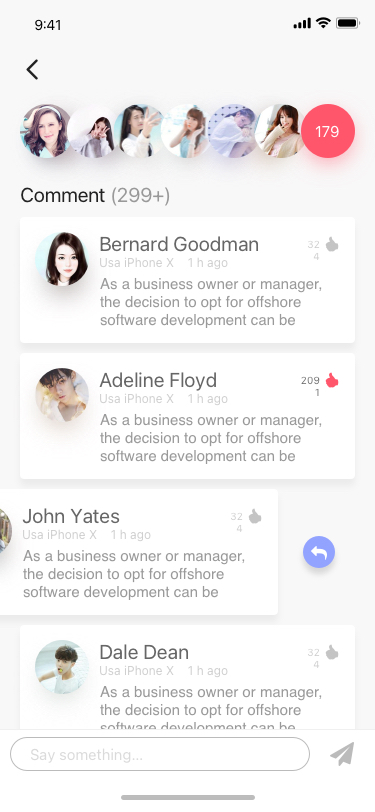
Text in this UI design:
Comment (299+)
Bernard Goodman
Usa iPhone X    1 h ago
324
As a business owner or manager, the decision to opt for offshore software development can be difficult. As anyone who has experience knows, there are advantages and disadvantages to outsourcing software development. How then, do you balance the risks and rewards and come out on top? Here are five tips to ensure that you receive an excellent return on investment:

1. Complex project management experience. When selecting an offshore software development company, ensure that they have extensive experience in complex project management. The company’s internal team should run like a well-oiled machine, and they should have longstanding relationships with their own subcontractors. 2. Specialized knowledge and expertise. The most agile software development companies have an extensive network of specialists. These specialists may not be on the company payroll (which is why the company can offer you significant cost savings), but they can be depended upon to complete the necessary tasks on time and within the budget. 3. Knowledge of your industry. In theory, offshore software development companies should be able to perform custom software development for any type of business. There will be less of a learning curve, though, and greater chances for success, if the company has knowledge of your industry or a related industry. For this reason, ask for referrals and determine if the projects the company has managed are similar to or in alignment with the goals of your project.

4. Delineate areas of responsibility. Chances are, you’re considering hiring an offshore software development company because you don’t have the in-house expertise to get the job done and know that it is more cost-effective to outsource the project. Nonetheless, you will need to actively participate in a needs assessment and at various benchmarks throughout the life of the project. By creating a clear delineation of areas of responsibility, you will have a clear understanding of the number of staff hours you need to devote to the project, and plan accordingly. 5. High standards. Both you and the offshore software development company you choose should adhere to high standards. Aside from the talent of the technical experts involved, successful custom software development depends upon rigorous testing. The most dependable companies use the highest industry standards in testing each aspect of the products they create so that you receive a product that is ready to implement. Essentially, the most successful offshore software development companies are competent and flexible, and see their role as an information technology partner who solves your software problems, supports your team, and manages your projects from beginning to end. When you choose such a company, you can rest assured that you will receive an excellent return on investment.
Adeline Floyd
Usa iPhone X    1 h ago
2091
As a business owner or manager, the decision to opt for offshore software development can be difficult. As anyone who has experience knows, there are advantages and disadvantages to outsourcing software development. How then, do you balance the risks and rewards and come out on top? Here are five tips to ensure that you receive an excellent return on investment:

1. Complex project management experience. When selecting an offshore software development company, ensure that they have extensive experience in complex project management. The company’s internal team should run like a well-oiled machine, and they should have longstanding relationships with their own subcontractors. 2. Specialized knowledge and expertise. The most agile software development companies have an extensive network of specialists. These specialists may not be on the company payroll (which is why the company can offer you significant cost savings), but they can be depended upon to complete the necessary tasks on time and within the budget. 3. Knowledge of your industry. In theory, offshore software development companies should be able to perform custom software development for any type of business. There will be less of a learning curve, though, and greater chances for success, if the company has knowledge of your industry or a related industry. For this reason, ask for referrals and determine if the projects the company has managed are similar to or in alignment with the goals of your project.

4. Delineate areas of responsibility. Chances are, you’re considering hiring an offshore software development company because you don’t have the in-house expertise to get the job done and know that it is more cost-effective to outsource the project. Nonetheless, you will need to actively participate in a needs assessment and at various benchmarks throughout the life of the project. By creating a clear delineation of areas of responsibility, you will have a clear understanding of the number of staff hours you need to devote to the project, and plan accordingly. 5. High standards. Both you and the offshore software development company you choose should adhere to high standards. Aside from the talent of the technical experts involved, successful custom software development depends upon rigorous testing. The most dependable companies use the highest industry standards in testing each aspect of the products they create so that you receive a product that is ready to implement. Essentially, the most successful offshore software development companies are competent and flexible, and see their role as an information technology partner who solves your software problems, supports your team, and manages your projects from beginning to end. When you choose such a company, you can rest assured that you will receive an excellent return on investment.
John Yates
Usa iPhone X    1 h ago
324
As a business owner or manager, the decision to opt for offshore software development can be difficult. As anyone who has experience knows, there are advantages and disadvantages to outsourcing software development. How then, do you balance the risks and rewards and come out on top? Here are five tips to ensure that you receive an excellent return on investment:

1. Complex project management experience. When selecting an offshore software development company, ensure that they have extensive experience in complex project management. The company’s internal team should run like a well-oiled machine, and they should have longstanding relationships with their own subcontractors. 2. Specialized knowledge and expertise. The most agile software development companies have an extensive network of specialists. These specialists may not be on the company payroll (which is why the company can offer you significant cost savings), but they can be depended upon to complete the necessary tasks on time and within the budget. 3. Knowledge of your industry. In theory, offshore software development companies should be able to perform custom software development for any type of business. There will be less of a learning curve, though, and greater chances for success, if the company has knowledge of your industry or a related industry. For this reason, ask for referrals and determine if the projects the company has managed are similar to or in alignment with the goals of your project.

4. Delineate areas of responsibility. Chances are, you’re considering hiring an offshore software development company because you don’t have the in-house expertise to get the job done and know that it is more cost-effective to outsource the project. Nonetheless, you will need to actively participate in a needs assessment and at various benchmarks throughout the life of the project. By creating a clear delineation of areas of responsibility, you will have a clear understanding of the number of staff hours you need to devote to the project, and plan accordingly. 5. High standards. Both you and the offshore software development company you choose should adhere to high standards. Aside from the talent of the technical experts involved, successful custom software development depends upon rigorous testing. The most dependable companies use the highest industry standards in testing each aspect of the products they create so that you receive a product that is ready to implement. Essentially, the most successful offshore software development companies are competent and flexible, and see their role as an information technology partner who solves your software problems, supports your team, and manages your projects from beginning to end. When you choose such a company, you can rest assured that you will receive an excellent return on investment.
Dale Dean
Usa iPhone X    1 h ago
324
As a business owner or manager, the decision to opt for offshore software development can be difficult. As anyone who has experience knows, there are advantages and disadvantages to outsourcing software development. How then, do you balance the risks and rewards and come out on top? Here are five tips to ensure that you receive an excellent return on investment:

1. Complex project management experience. When selecting an offshore software development company, ensure that they have extensive experience in complex project management. The company’s internal team should run like a well-oiled machine, and they should have longstanding relationships with their own subcontractors. 2. Specialized knowledge and expertise. The most agile software development companies have an extensive network of specialists. These specialists may not be on the company payroll (which is why the company can offer you significant cost savings), but they can be depended upon to complete the necessary tasks on time and within the budget. 3. Knowledge of your industry. In theory, offshore software development companies should be able to perform custom software development for any type of business. There will be less of a learning curve, though, and greater chances for success, if the company has knowledge of your industry or a related industry. For this reason, ask for referrals and determine if the projects the company has managed are similar to or in alignment with the goals of your project.

4. Delineate areas of responsibility. Chances are, you’re considering hiring an offshore software development company because you don’t have the in-house expertise to get the job done and know that it is more cost-effective to outsource the project. Nonetheless, you will need to actively participate in a needs assessment and at various benchmarks throughout the life of the project. By creating a clear delineation of areas of responsibility, you will have a clear understanding of the number of staff hours you need to devote to the project, and plan accordingly. 5. High standards. Both you and the offshore software development company you choose should adhere to high standards. Aside from the talent of the technical experts involved, successful custom software development depends upon rigorous testing. The most dependable companies use the highest industry standards in testing each aspect of the products they create so that you receive a product that is ready to implement. Essentially, the most successful offshore software development companies are competent and flexible, and see their role as an information technology partner who solves your software problems, supports your team, and manages your projects from beginning to end. When you choose such a company, you can rest assured that you will receive an excellent return on investment.
Edwin Thompson
Usa iPhone X    1 h ago
324
179
Say something…